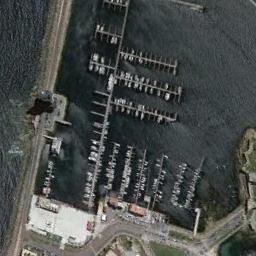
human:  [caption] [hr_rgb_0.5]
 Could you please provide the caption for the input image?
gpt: There are few docking stations in the harbor .

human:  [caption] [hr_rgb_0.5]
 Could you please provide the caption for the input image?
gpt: There are some ships moored on the sea side of the harbor surrounded by the road, And many empty spaces remain .

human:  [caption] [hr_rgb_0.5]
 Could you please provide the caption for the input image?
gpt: The harbor has lots of neatly docked boats and some buildings are next to the harbor .

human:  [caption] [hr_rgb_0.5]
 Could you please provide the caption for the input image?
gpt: There are many ships in the harbor .

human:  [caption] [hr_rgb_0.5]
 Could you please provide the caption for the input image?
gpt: There are many ships and some buildings at the harbor .